Question: I am using Dojo 1.6 to generate dynamic Chart. Here i need to put the Numeric percentage(%) outside the respective slice of chart, as i got the following pie chart.

code for the above chart..
'''
dojo.xhrPost({
url :"/ritl/chart/getModelPieDataForAll.htm",
handleAs : "json",
load : function(response, ioargs) {
require([
"dojox/charting/Chart",
"dojox/charting/themes/MiamiNice",
"dojox/charting/plot2d/Pie",
"dojox/charting/action2d/Tooltip",
"dojox/charting/action2d/MoveSlice",
"dojo/colors",
"dojox/charting/plot2d/Markers",
"dojox/charting/axis2d/Default",
"dojo/domReady!" ],
function(Chart, theme, Pie, Tooltip, MoveSlice,Legend) {
var chart = new Chart("chartForModel",{
title: "Model Pie Chart",
titlePos: "bottom",
titleGap: 25,
titleFont: "normal normal normal 15pt Arial",
titleFontColor: "black"
});
chart.setTheme(dojox.charting.themes.MiamiNice);
chart.addPlot("default", {
type : Pie,
markers : true,
radius : 100
});
chart.addAxis("x");
chart.addAxis("y", {min : 100, max : 10000, vertical : true, fixLower : "major", fixUpper : "major"});
chart.addSeries("Sales Product - 2013", response.data);
chart.render();
new dojox.charting.widget.Legend({
chart : chart,
horizontal : true
}, "legend1");
});
},
error : function(response, ioargs) {console.log("Inside Handle Error");
}
});
'''
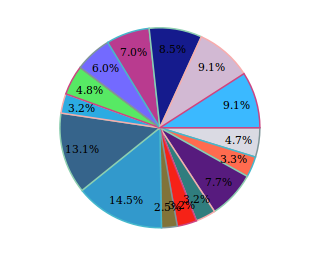
Answer: Add labelOffset: to chart.addPlot.
For example 'chart.addPlot("default", { type : Pie, markers : true, labelOffset: -17, radius : 100 });'